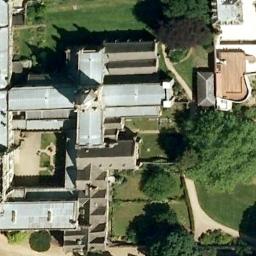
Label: church